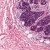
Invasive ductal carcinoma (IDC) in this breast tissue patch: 0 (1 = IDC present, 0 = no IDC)